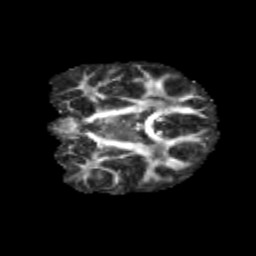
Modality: FA
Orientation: coronal
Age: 10
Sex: male
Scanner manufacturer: siemens
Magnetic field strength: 3 T
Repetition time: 3.8 s
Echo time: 0.07 s